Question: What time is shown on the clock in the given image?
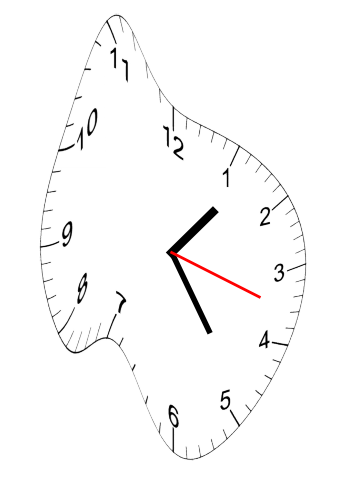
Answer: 01:24:18